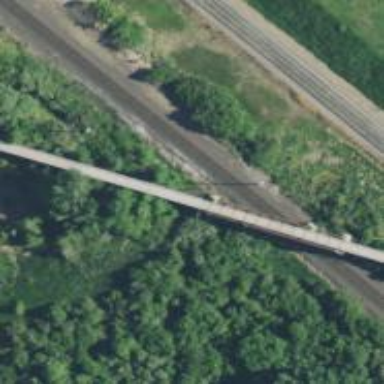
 and the abandoned railway has been converted into rail-trail."